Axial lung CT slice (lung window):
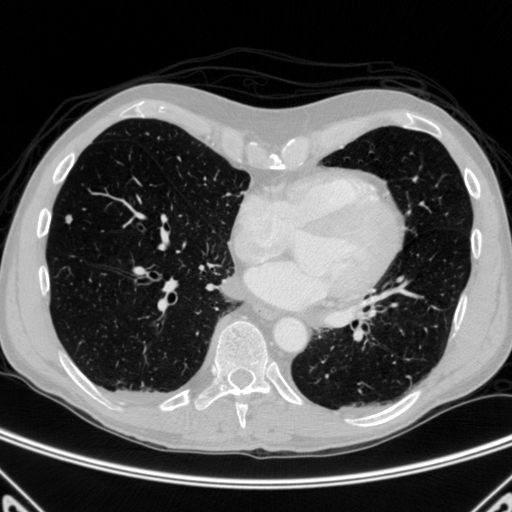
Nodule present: yes
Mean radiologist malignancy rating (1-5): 3.25